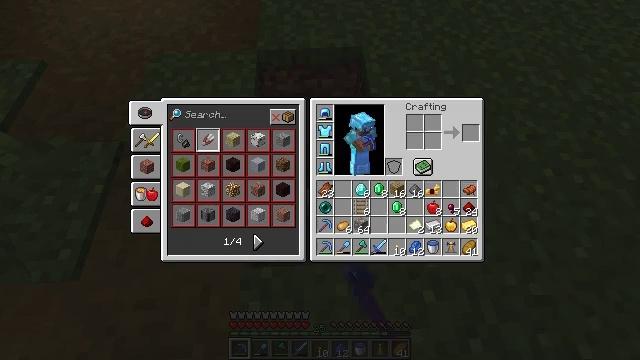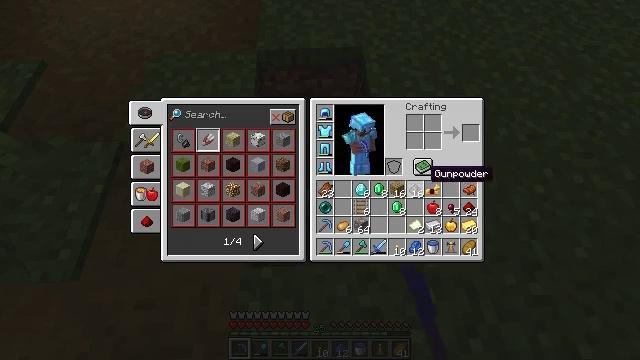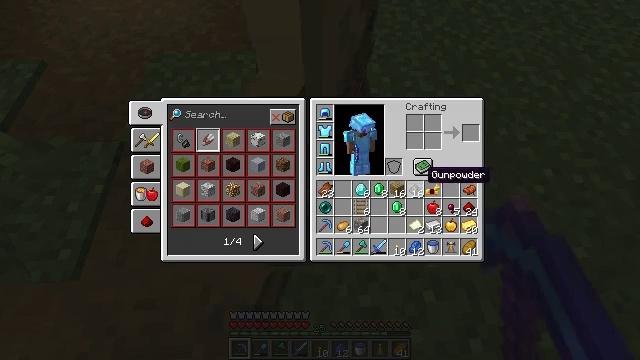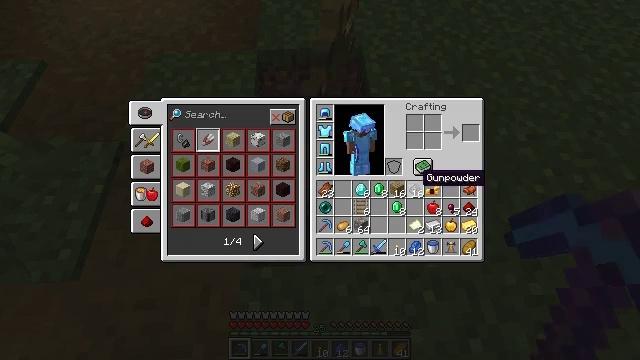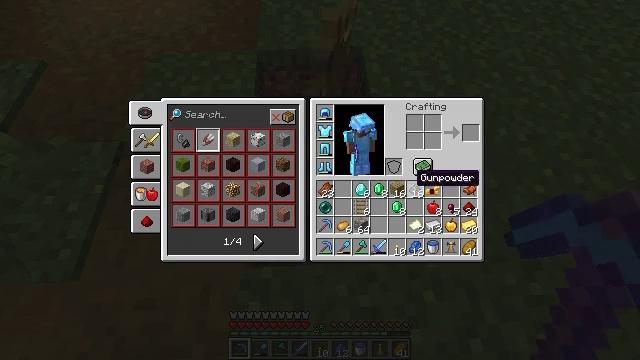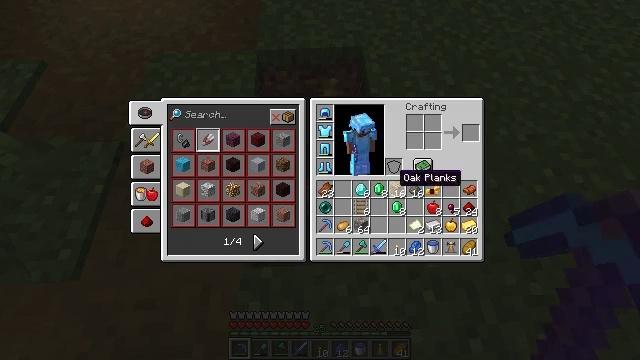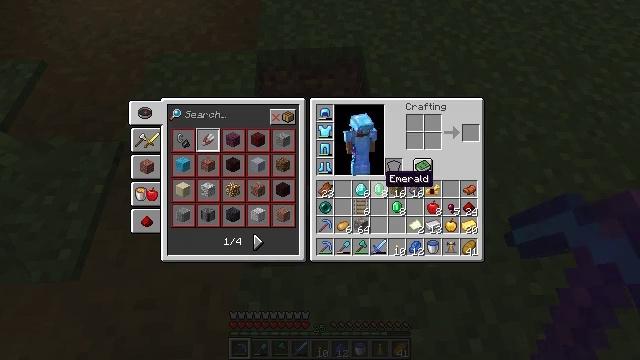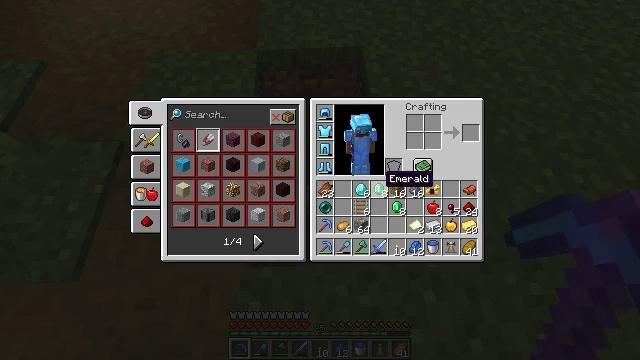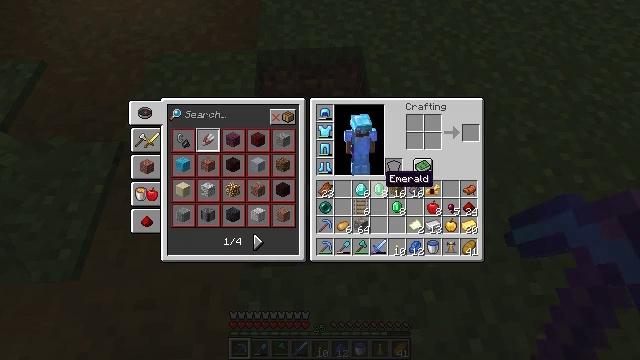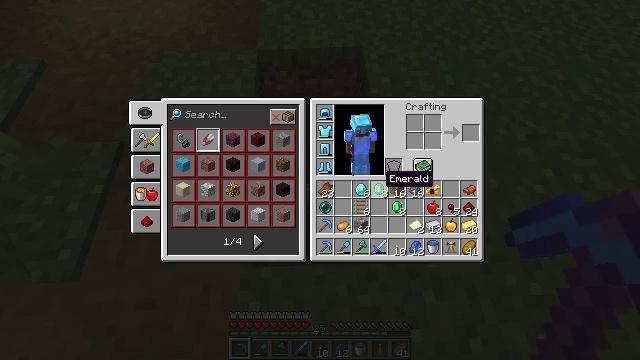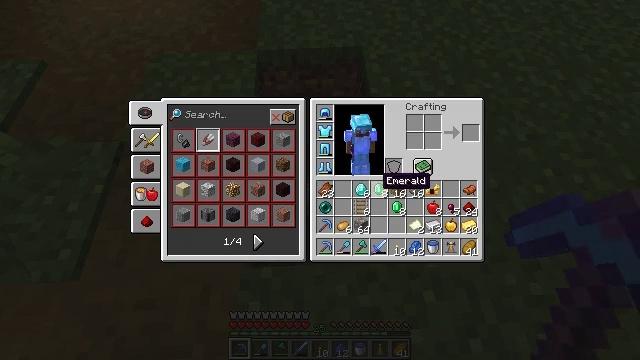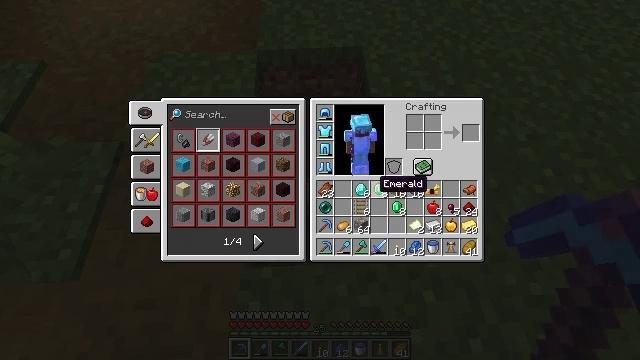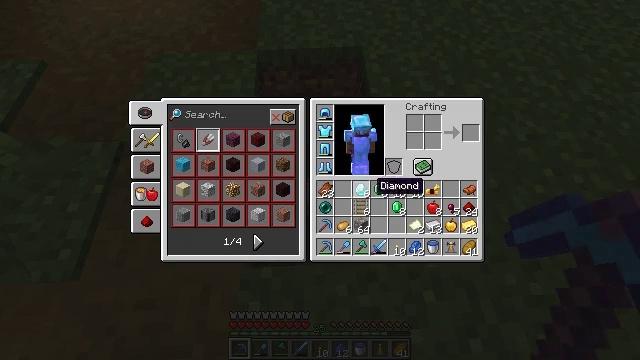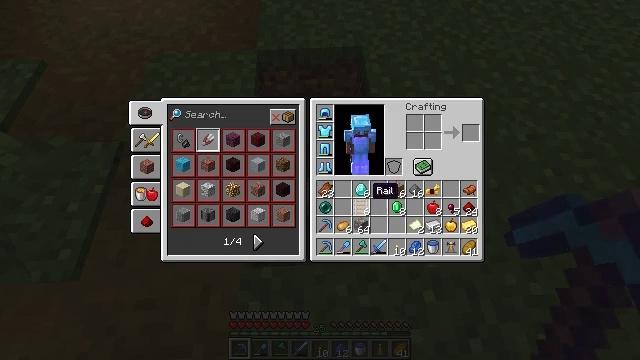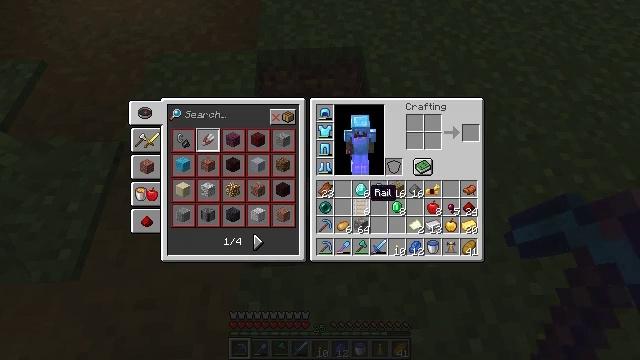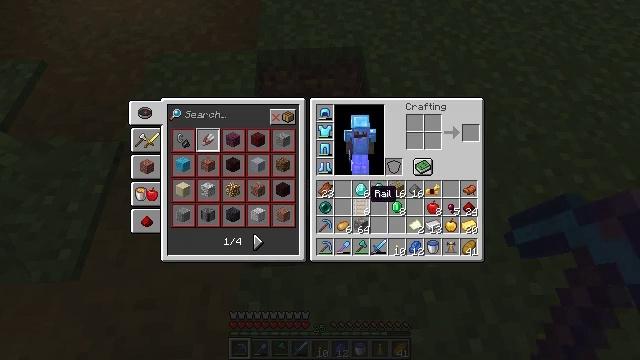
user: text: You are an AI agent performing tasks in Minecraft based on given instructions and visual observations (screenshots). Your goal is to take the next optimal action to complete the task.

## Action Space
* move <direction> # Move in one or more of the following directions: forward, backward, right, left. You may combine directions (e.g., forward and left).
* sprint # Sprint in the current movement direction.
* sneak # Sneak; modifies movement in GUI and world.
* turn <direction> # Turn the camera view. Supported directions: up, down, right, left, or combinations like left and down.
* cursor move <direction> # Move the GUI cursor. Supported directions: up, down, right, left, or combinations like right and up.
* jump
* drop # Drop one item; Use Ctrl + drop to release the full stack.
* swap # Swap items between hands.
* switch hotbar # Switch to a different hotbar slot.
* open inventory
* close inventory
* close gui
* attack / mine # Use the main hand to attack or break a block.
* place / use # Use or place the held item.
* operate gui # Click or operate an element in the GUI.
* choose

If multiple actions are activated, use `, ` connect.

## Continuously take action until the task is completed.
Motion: motion action
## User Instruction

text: Remove a rail from the inventory.
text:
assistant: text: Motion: open gui
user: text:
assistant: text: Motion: no_op
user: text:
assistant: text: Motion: no_op
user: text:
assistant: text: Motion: no_op
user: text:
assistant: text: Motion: cursor move left
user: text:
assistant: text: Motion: cursor move left
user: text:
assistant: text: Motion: no_op
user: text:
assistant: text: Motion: no_op
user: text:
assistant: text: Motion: no_op
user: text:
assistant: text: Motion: no_op
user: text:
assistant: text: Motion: no_op
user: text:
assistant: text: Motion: no_op
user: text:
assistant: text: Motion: no_op
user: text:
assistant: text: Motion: no_op
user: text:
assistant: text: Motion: no_op
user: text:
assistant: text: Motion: no_op
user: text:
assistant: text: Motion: no_op
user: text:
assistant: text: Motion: no_op
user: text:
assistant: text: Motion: no_op
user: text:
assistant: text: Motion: operate gui
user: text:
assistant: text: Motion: operate gui
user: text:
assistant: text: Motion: operate gui
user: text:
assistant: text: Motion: cursor move right and up
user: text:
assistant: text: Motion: cursor move right and up
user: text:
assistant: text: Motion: cursor move right and up
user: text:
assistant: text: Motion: cursor move right
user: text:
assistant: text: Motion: no_op
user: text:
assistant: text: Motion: operate gui
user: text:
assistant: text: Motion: operate gui
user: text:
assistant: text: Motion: operate gui